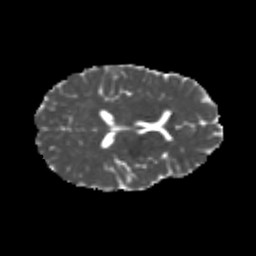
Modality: MD
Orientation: axial
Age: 22
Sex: female
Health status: healthy
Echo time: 0.074 s